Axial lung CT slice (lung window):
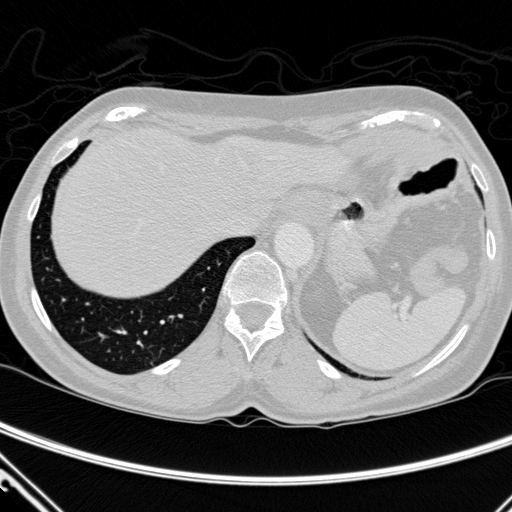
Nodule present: no